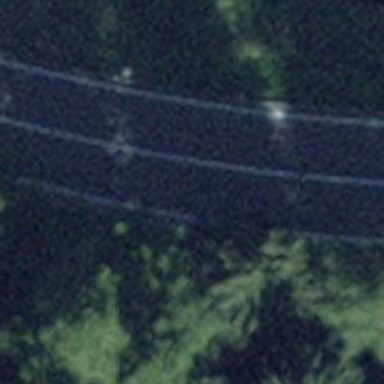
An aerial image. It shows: Asphalt road classified as primary highway.